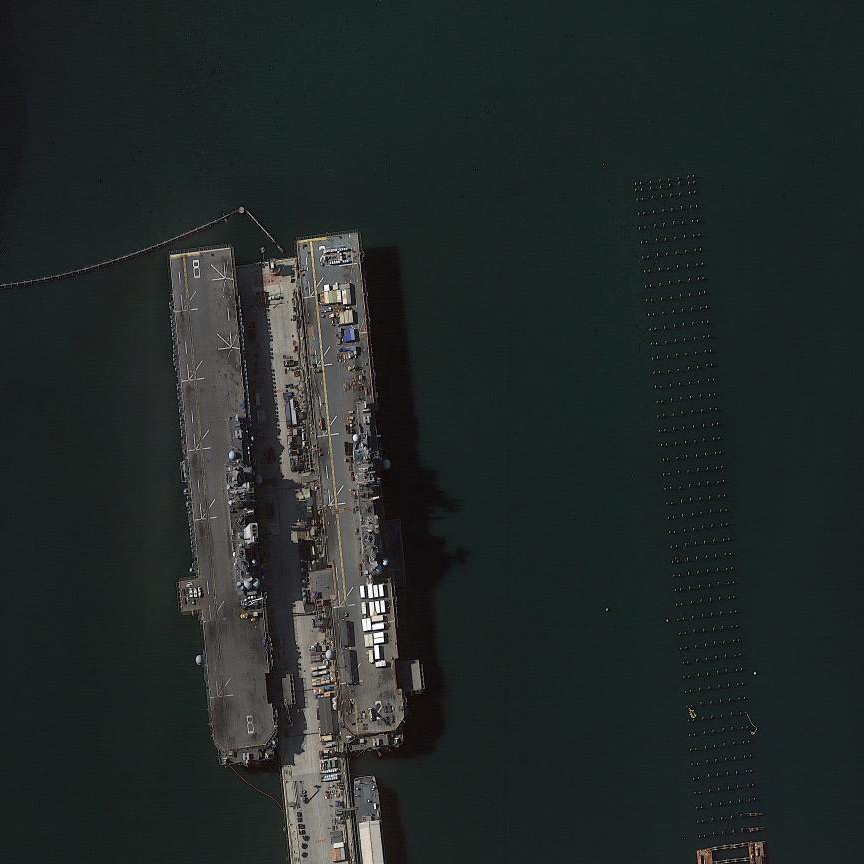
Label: assault